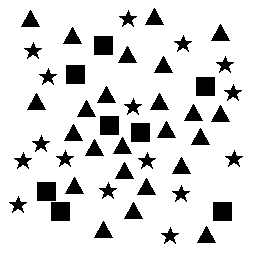
Squares: 8
Triangles: 24
Stars: 16
Total shapes: 48